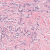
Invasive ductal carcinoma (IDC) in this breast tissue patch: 1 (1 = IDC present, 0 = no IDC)